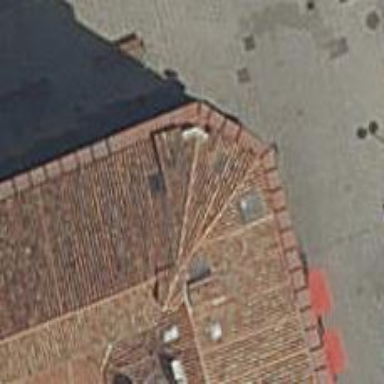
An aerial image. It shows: Restaurant.